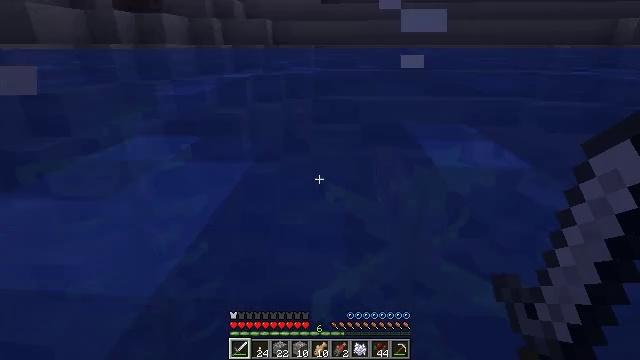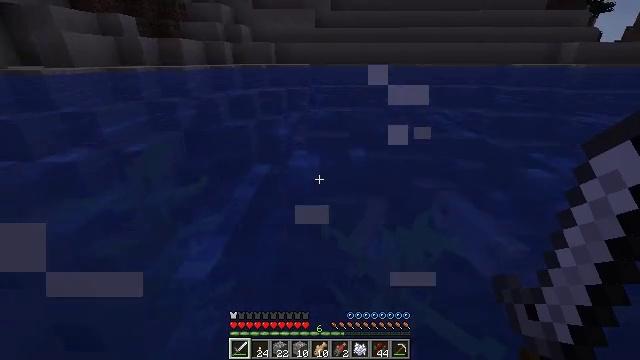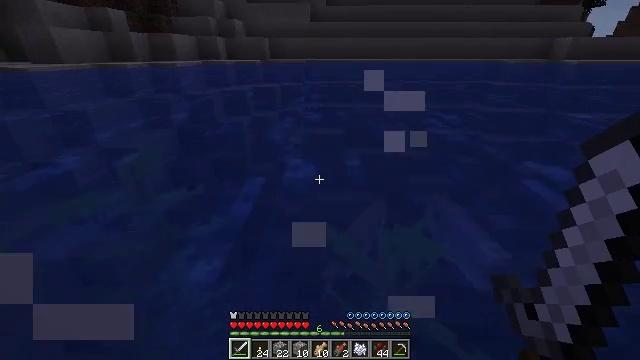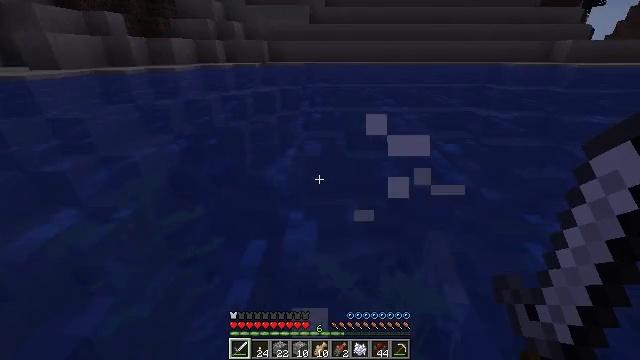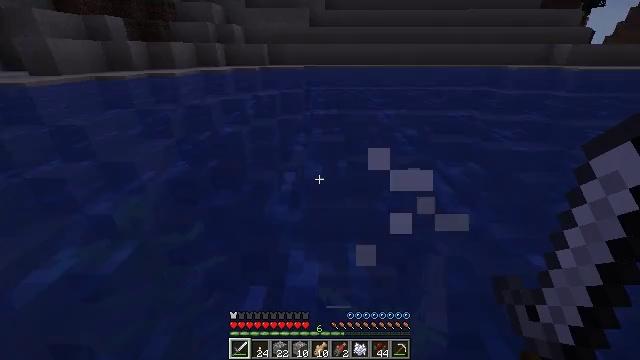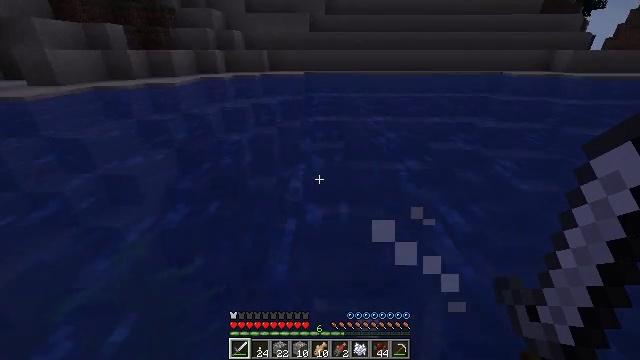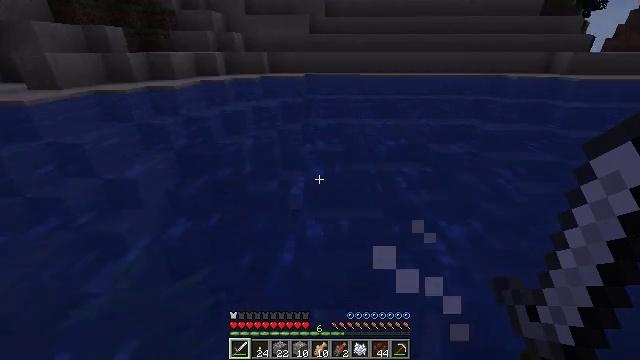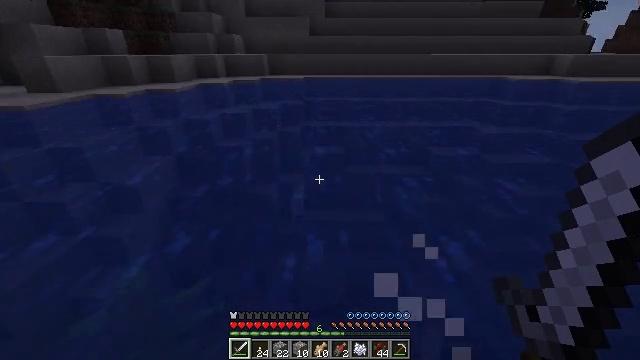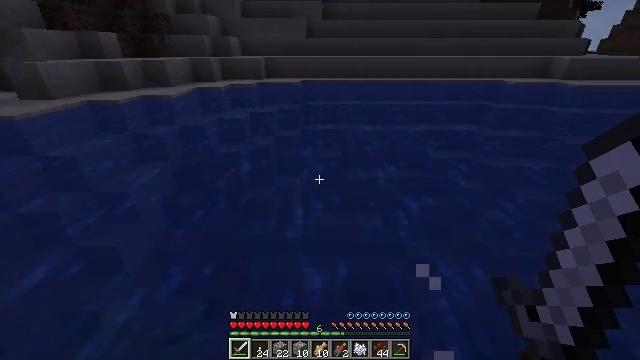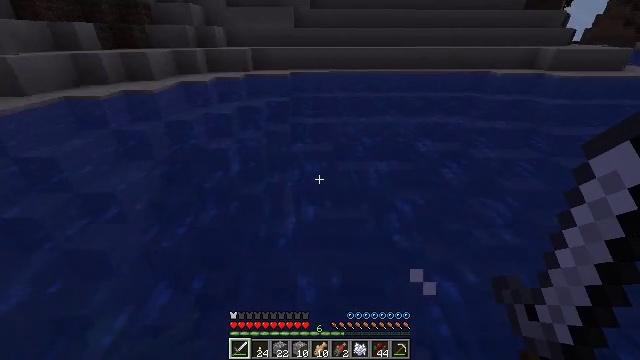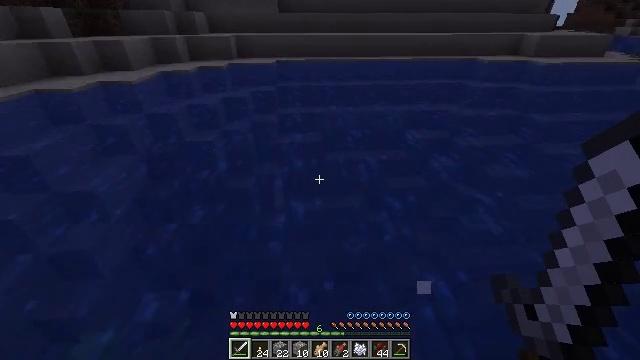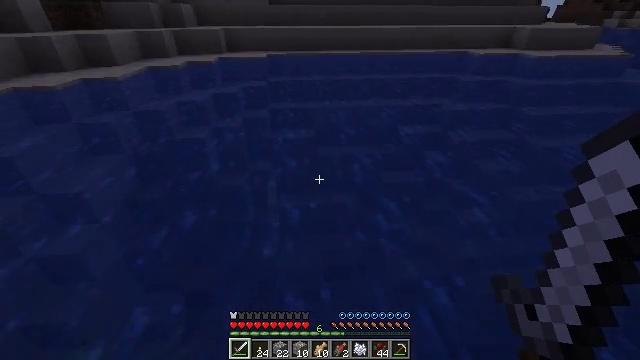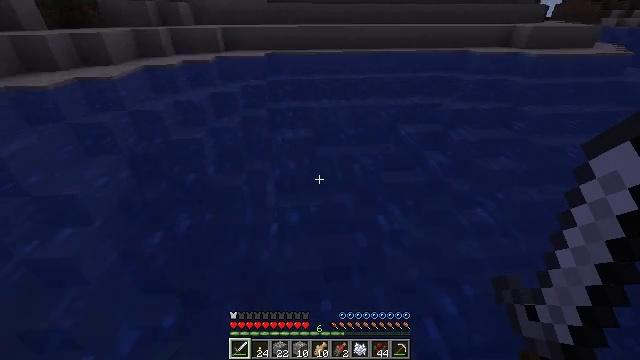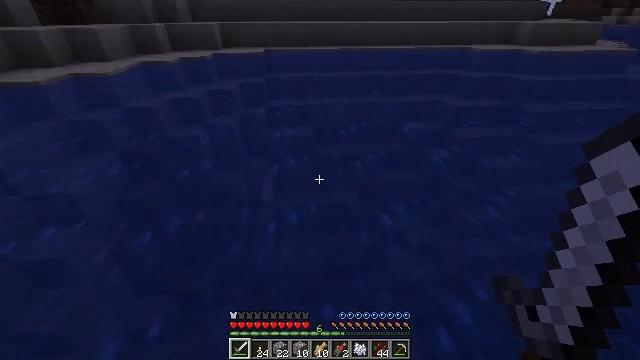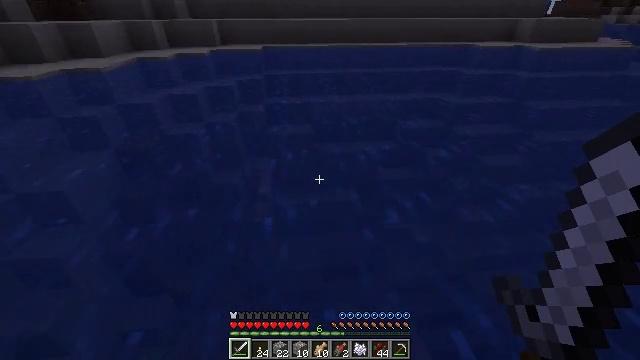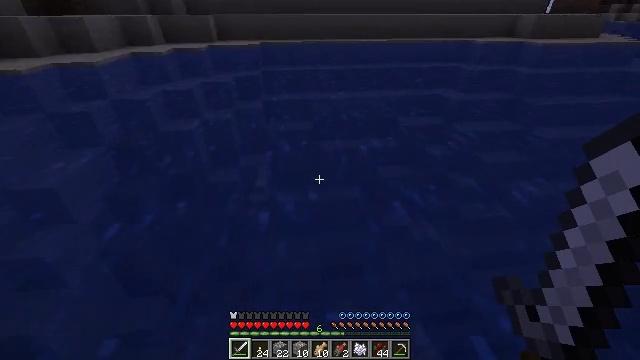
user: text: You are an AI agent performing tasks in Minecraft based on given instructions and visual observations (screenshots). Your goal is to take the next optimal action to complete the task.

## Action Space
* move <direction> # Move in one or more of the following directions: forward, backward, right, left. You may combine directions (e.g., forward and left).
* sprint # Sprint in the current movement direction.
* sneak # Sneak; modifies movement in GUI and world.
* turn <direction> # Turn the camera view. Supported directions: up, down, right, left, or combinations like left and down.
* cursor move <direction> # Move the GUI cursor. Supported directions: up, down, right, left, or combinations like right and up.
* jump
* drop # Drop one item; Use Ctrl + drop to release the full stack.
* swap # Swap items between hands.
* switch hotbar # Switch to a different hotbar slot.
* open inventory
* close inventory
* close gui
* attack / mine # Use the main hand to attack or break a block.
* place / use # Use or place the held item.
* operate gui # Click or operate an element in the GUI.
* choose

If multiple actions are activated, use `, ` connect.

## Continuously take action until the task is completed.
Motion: motion action
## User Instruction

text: Hunt fish.
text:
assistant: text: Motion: move forward, turn right and down, jump
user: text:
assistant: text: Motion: move forward, turn right and down, jump
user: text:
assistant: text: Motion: move forward, jump
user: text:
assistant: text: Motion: move forward, jump
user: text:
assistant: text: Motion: move forward, jump
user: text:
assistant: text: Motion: move forward, jump
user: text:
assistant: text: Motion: move forward
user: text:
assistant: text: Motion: move forward
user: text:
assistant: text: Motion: move forward, turn right and down
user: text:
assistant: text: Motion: move forward, turn right and down
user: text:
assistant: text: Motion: move forward, turn right and down
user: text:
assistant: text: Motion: move forward
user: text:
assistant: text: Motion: move forward
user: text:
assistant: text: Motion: move forward
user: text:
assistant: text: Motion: move forward
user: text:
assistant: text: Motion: move forward
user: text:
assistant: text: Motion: move forward
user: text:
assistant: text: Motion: move forward
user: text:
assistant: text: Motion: move forward
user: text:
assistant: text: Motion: move forward
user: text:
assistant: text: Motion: move forward
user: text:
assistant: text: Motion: move forward
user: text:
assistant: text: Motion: move forward
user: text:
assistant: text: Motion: move forward
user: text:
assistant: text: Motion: move forward
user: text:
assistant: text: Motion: move forward
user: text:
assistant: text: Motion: move forward
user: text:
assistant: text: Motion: move forward
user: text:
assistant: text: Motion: move forward, turn right and up
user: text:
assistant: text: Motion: move forward, turn right and up